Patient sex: M
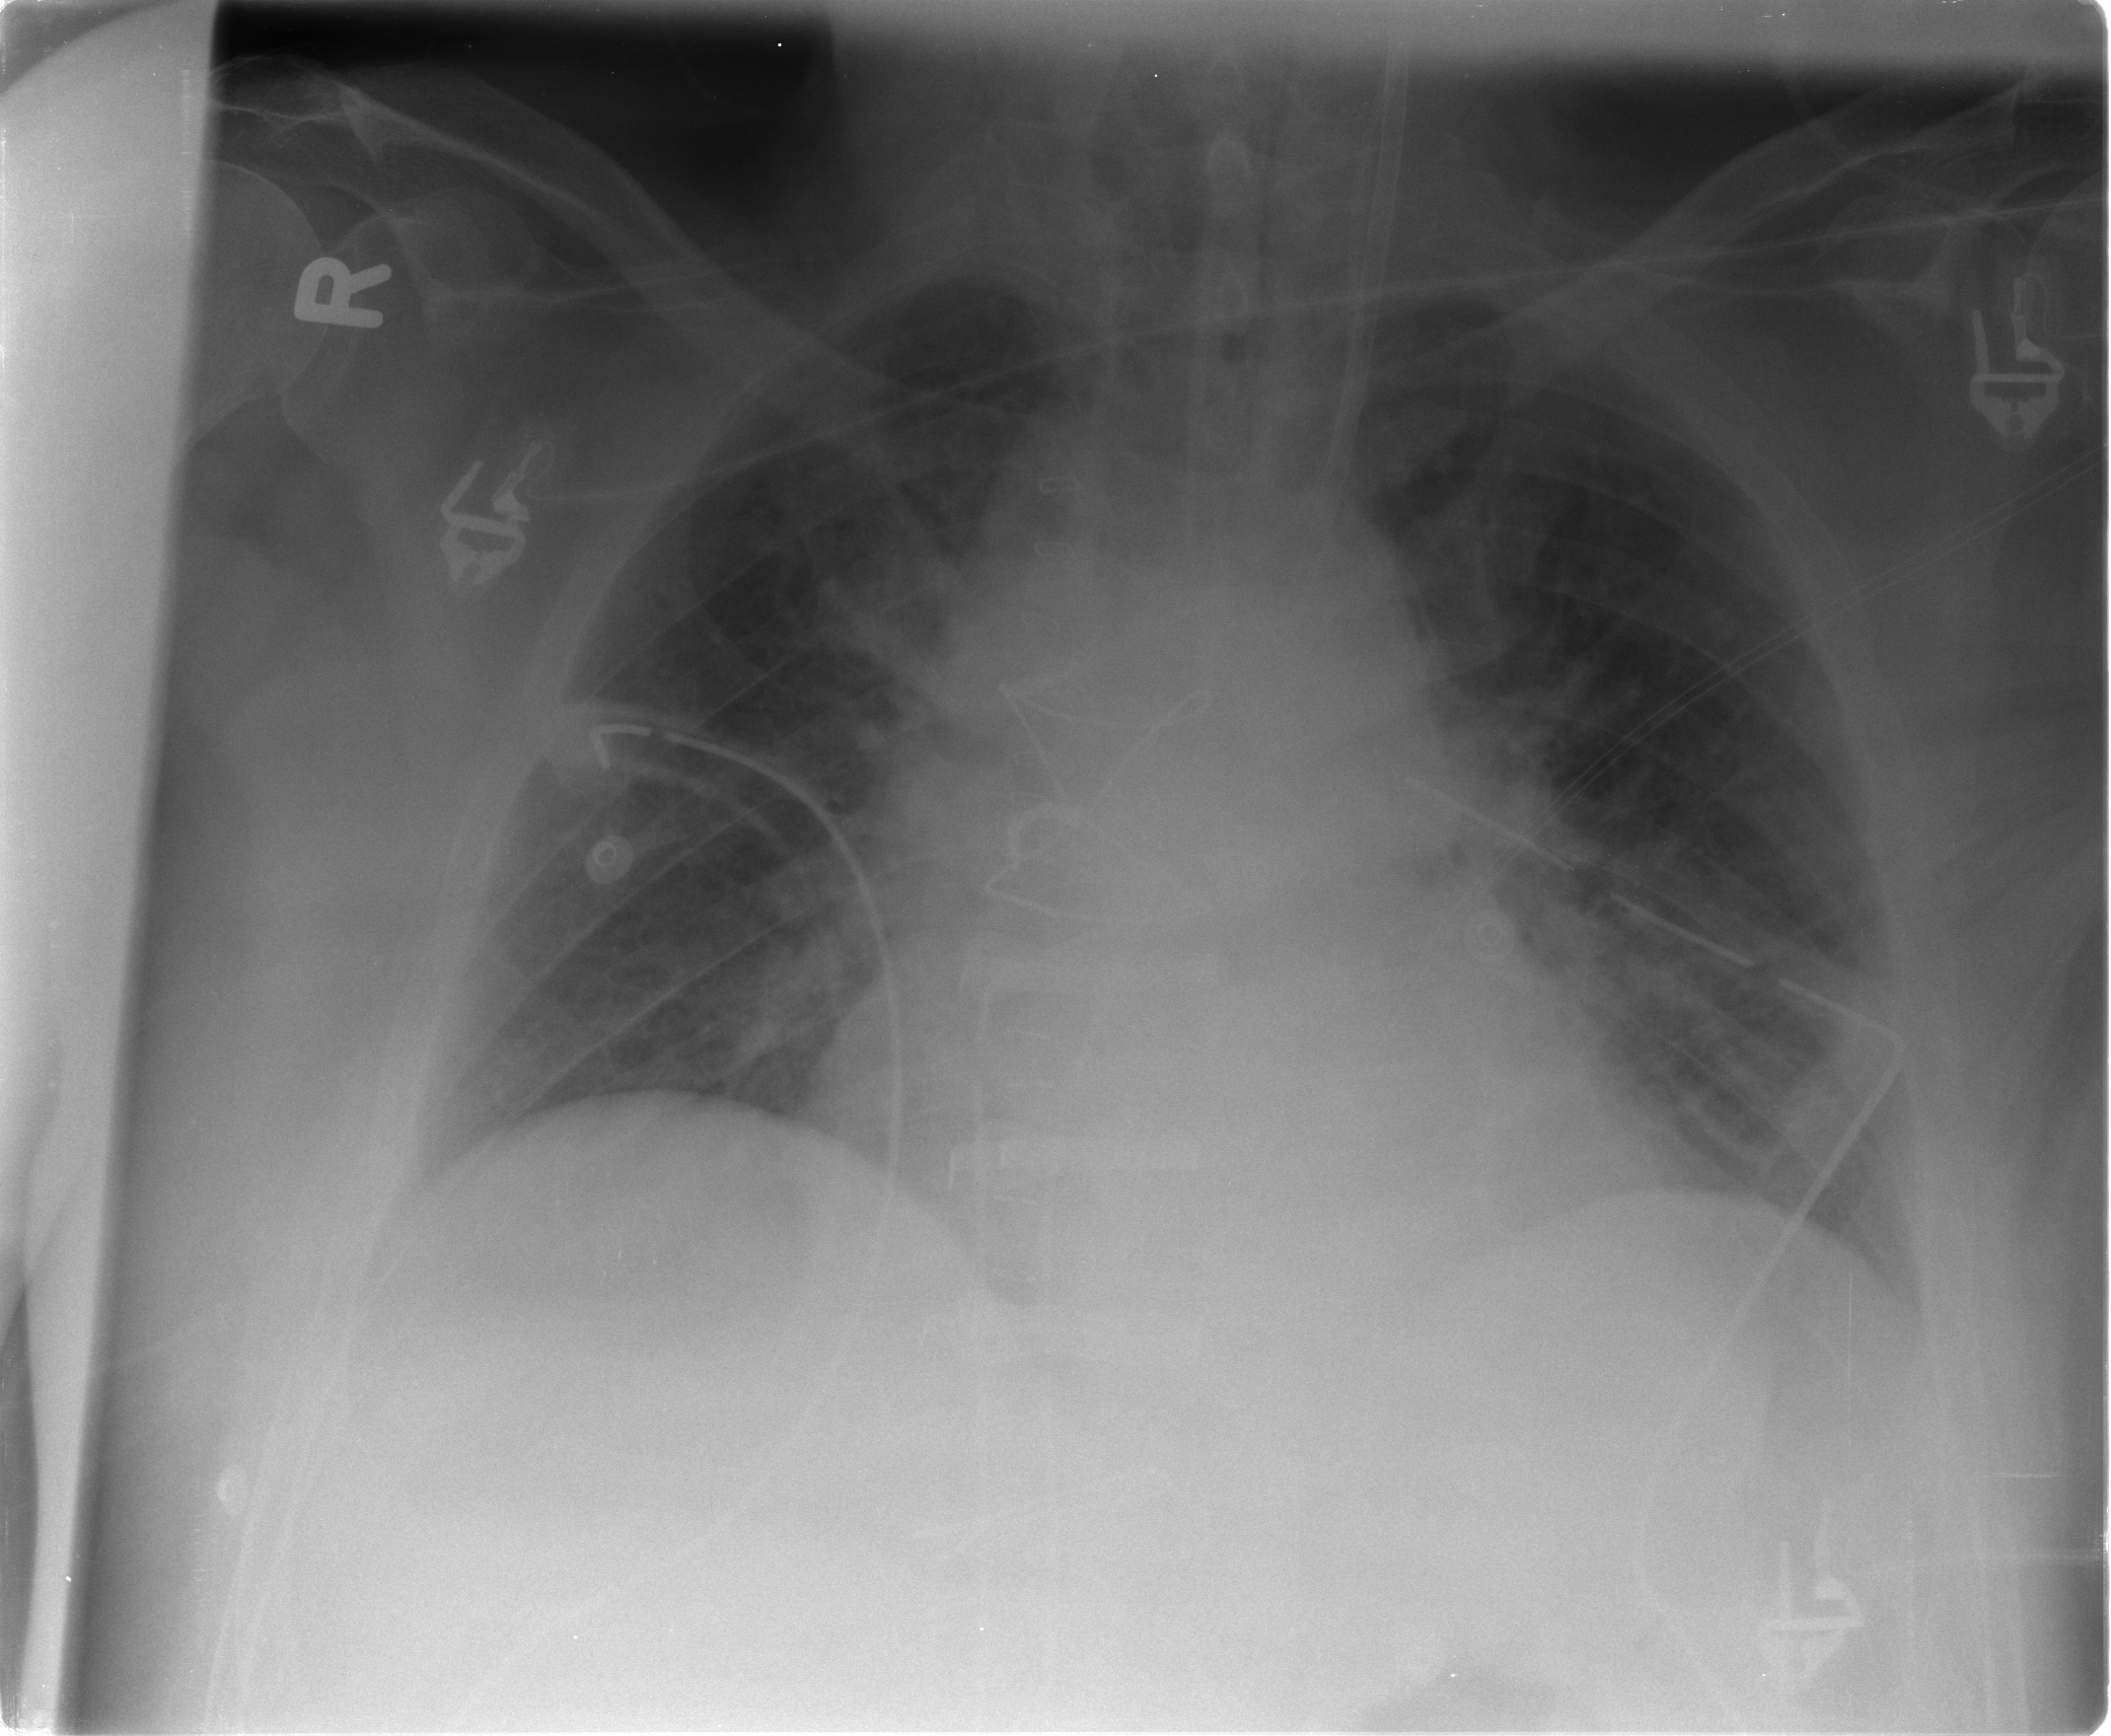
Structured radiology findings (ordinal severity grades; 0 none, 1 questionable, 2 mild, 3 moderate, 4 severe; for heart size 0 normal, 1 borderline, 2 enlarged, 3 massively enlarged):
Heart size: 2
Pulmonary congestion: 2
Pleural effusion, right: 0
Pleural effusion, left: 0
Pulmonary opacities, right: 1
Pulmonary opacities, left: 1
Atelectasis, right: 0
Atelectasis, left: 1